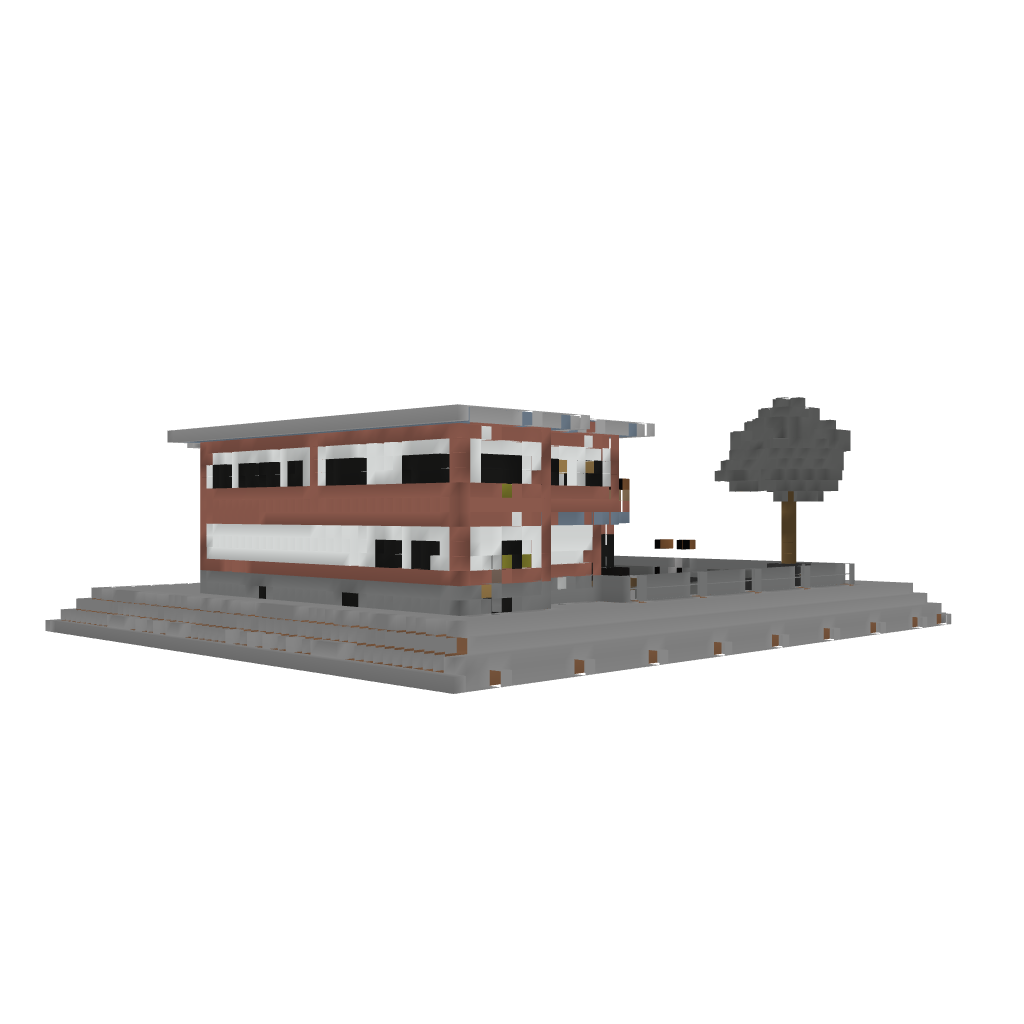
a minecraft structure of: Beautiful Villa